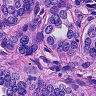
Metastatic tissue present: yes